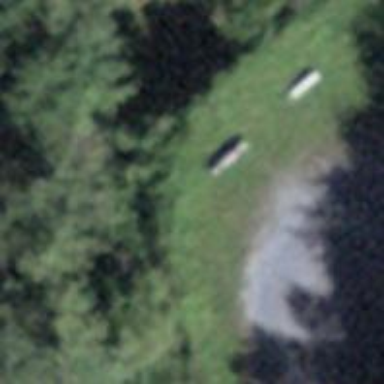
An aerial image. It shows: Bench for seating.